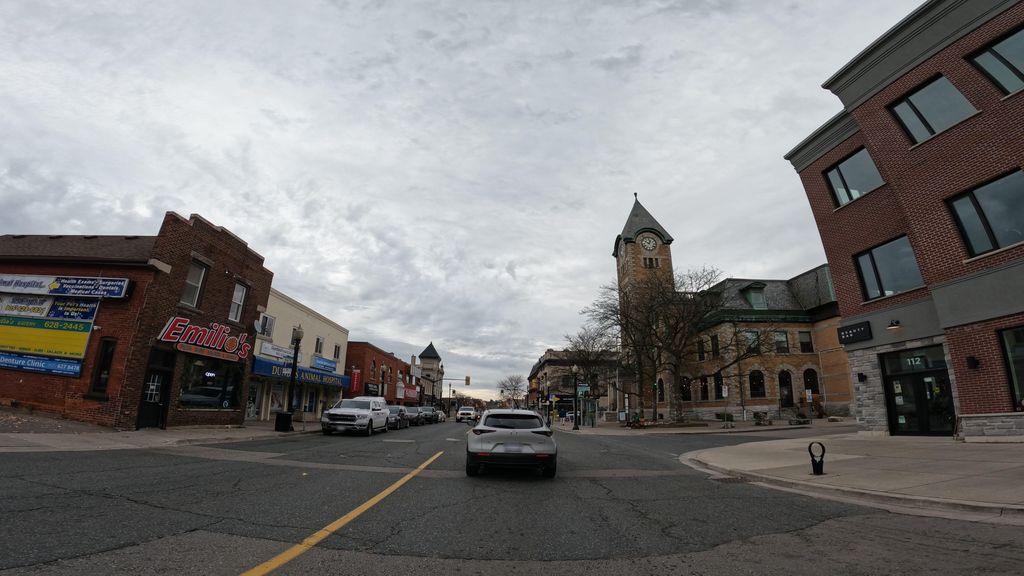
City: hamilton